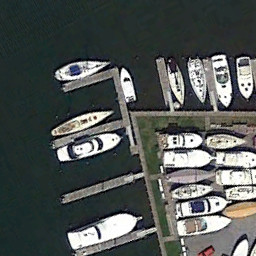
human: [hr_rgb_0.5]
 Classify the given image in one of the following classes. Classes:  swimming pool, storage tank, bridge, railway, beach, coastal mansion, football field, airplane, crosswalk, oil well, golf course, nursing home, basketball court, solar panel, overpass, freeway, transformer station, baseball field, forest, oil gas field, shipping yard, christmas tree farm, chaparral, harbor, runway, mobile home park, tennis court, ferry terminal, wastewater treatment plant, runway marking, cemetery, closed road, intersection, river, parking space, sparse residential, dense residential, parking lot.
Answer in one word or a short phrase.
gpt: ferry terminal